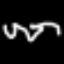
Label: squiggle